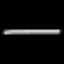
Label: line